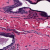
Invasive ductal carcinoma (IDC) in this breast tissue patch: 0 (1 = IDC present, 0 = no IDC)